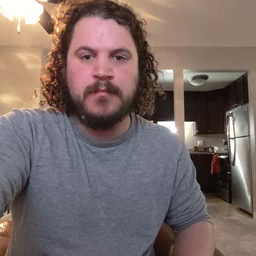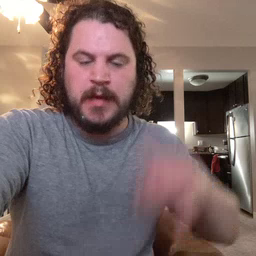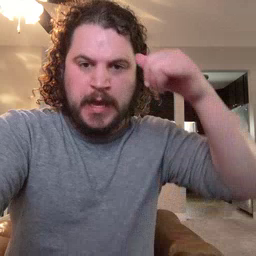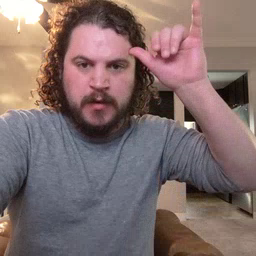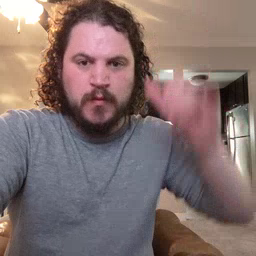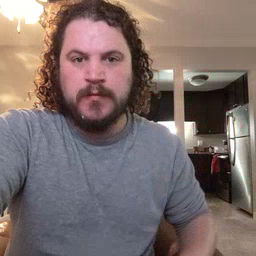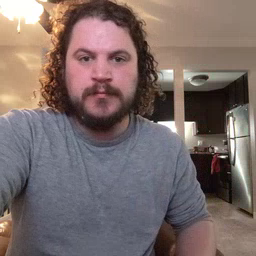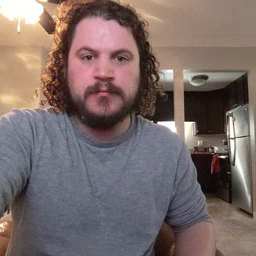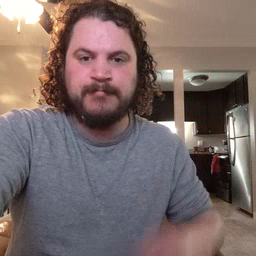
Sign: cow